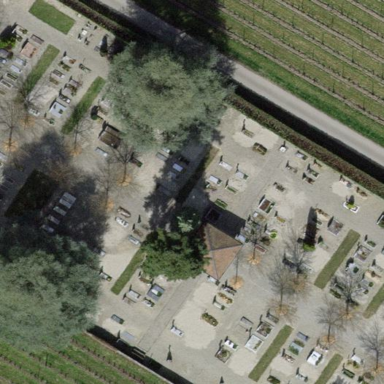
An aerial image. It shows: Cemetery.